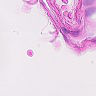
Metastatic tissue present: no